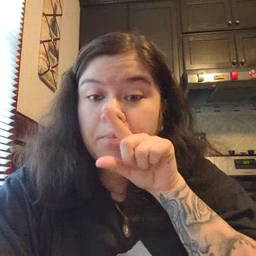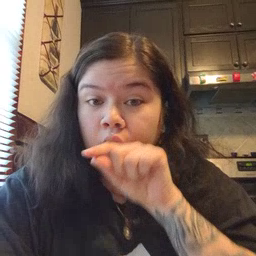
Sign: bird